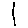
Label: line